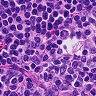
Metastatic tissue present: no